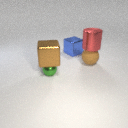
large blue metal cube behind small green metal sphere